Question: I have a catmull-rom curve defined with a couple of control points as shown here:

I would like to animate an object moving along the curve, but be able to define the velocity of the object.
When iterating over the curve's points using the getPoint method, the object moves chordaly (in the image, at u=0, we are at p1, at u=0.25, we are at p2 etc). Using the getPointAt method, the object moves with uniform speed along the curve.
However what I would like to so is to have greater control over the animation, so that I can specify that the movement from p1 to p2 should take 0.5, from p2 to p3, 0.3, and from p3 to p4 0.2. Is this possible?
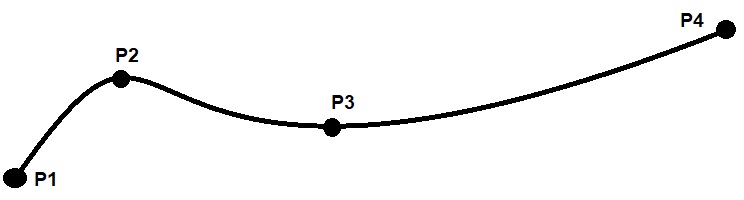
Answer: Thanks for the suggestions. The way I finally implemented this was to create a custom mapping between my time variable, an the u variable for three.js getPoint function.
I created a piecewise linear functionn using a javascript library called <URL>. This way I could map t to u such that:
- - - -
<URL>